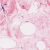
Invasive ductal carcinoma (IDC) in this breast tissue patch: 0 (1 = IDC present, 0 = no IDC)